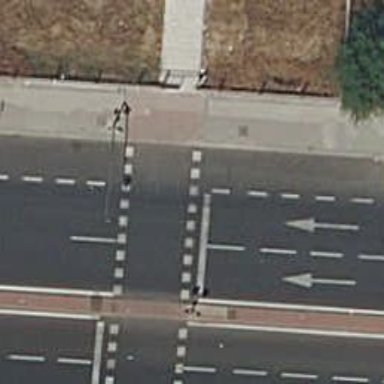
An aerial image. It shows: Footway with traffic signals at crossing.